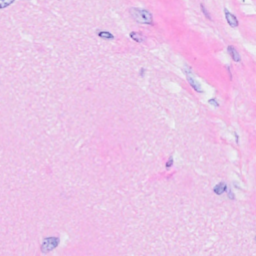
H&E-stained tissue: Breast